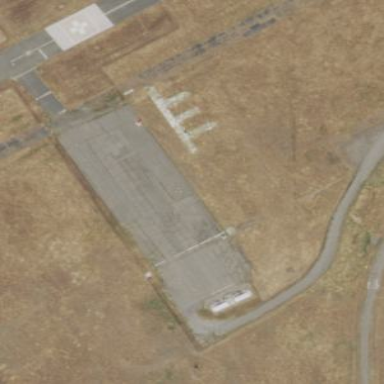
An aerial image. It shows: Asphalt apron at model aerodrome airport.